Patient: sex M, age 63
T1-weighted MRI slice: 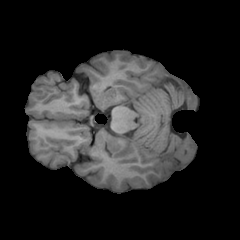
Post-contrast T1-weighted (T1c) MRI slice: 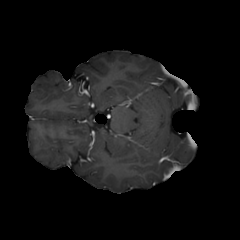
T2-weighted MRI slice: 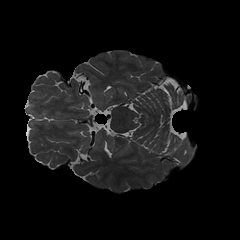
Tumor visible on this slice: no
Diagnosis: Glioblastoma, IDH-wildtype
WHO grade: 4